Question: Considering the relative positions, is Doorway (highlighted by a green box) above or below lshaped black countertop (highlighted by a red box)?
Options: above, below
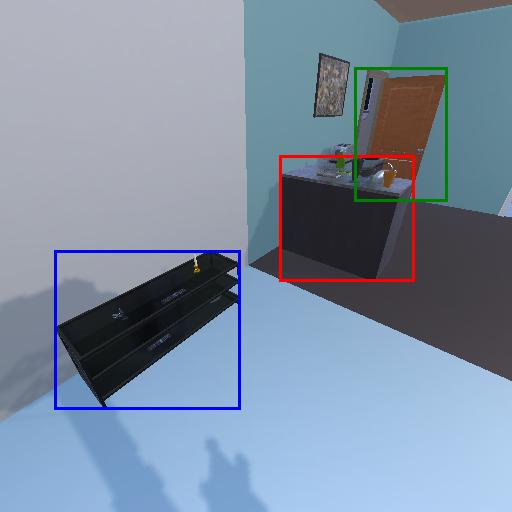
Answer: above